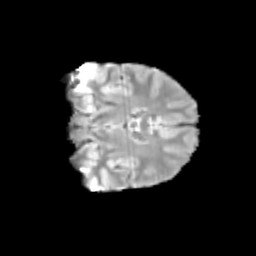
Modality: T2w
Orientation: coronal
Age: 13
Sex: male
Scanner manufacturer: siemens
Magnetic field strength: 3 T
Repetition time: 3.8 s
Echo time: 0.07 s